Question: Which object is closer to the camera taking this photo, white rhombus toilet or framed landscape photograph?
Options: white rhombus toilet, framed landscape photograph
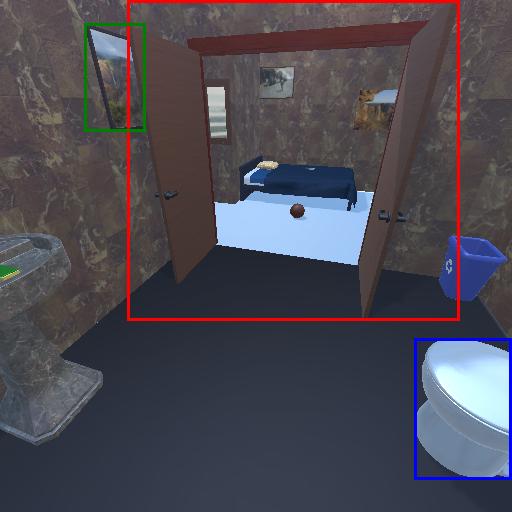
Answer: white rhombus toilet